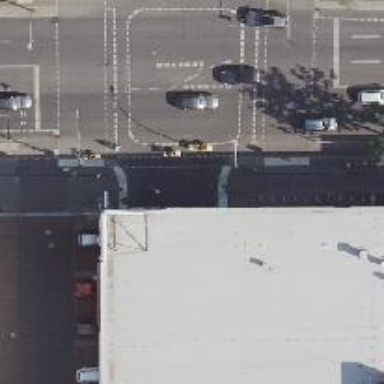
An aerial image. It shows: Crossing with traffic signals.